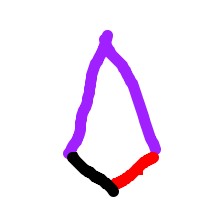
Shape: kite